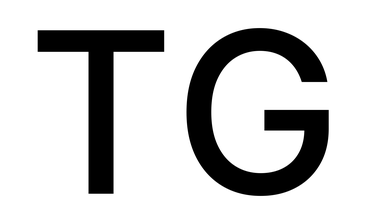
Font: Inter_Medium